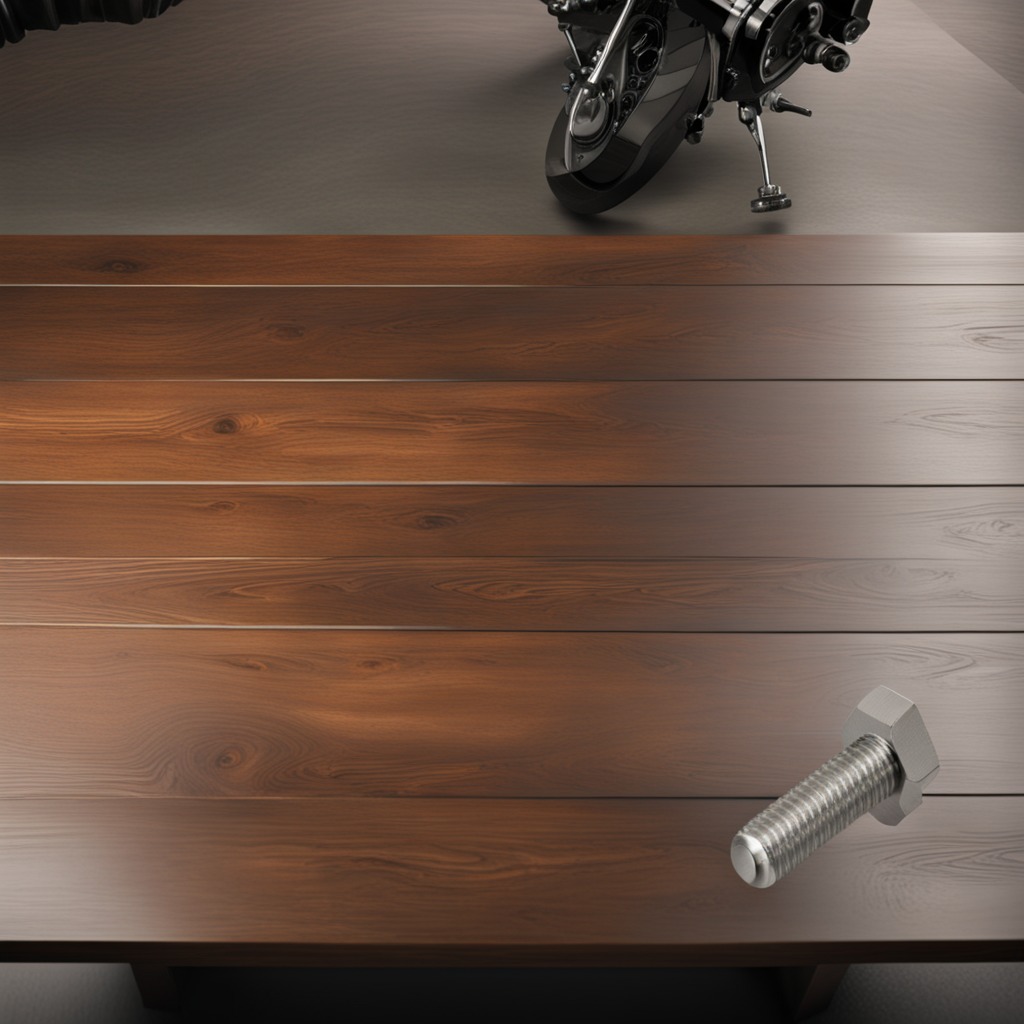
A metal screw lying on an oil-spilled wooden table in a vintage motorcycle garage.